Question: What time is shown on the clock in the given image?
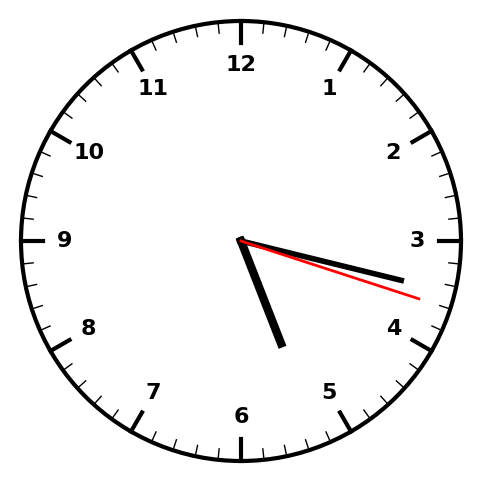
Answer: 05:17:18